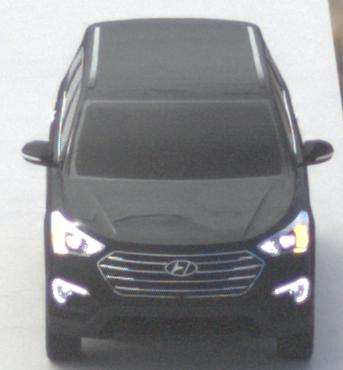
Make: Hyundai
Model: Santa Fe 2.4 GDI
Detailed model: Santa Fe (DM)
Model produced from: 2017/08
Model produced until: 2018/01
Doors: 5
Color: black
Road condition: dry road
Daytime: midday
Contrast: medium contrast